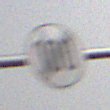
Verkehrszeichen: EndeGeschwindigkeit100
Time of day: MorningAfternoon
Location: Outdoor (Nature)
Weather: PartlyCloudy
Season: NotSpecified
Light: Natural